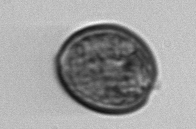
Label: Prorocentrum